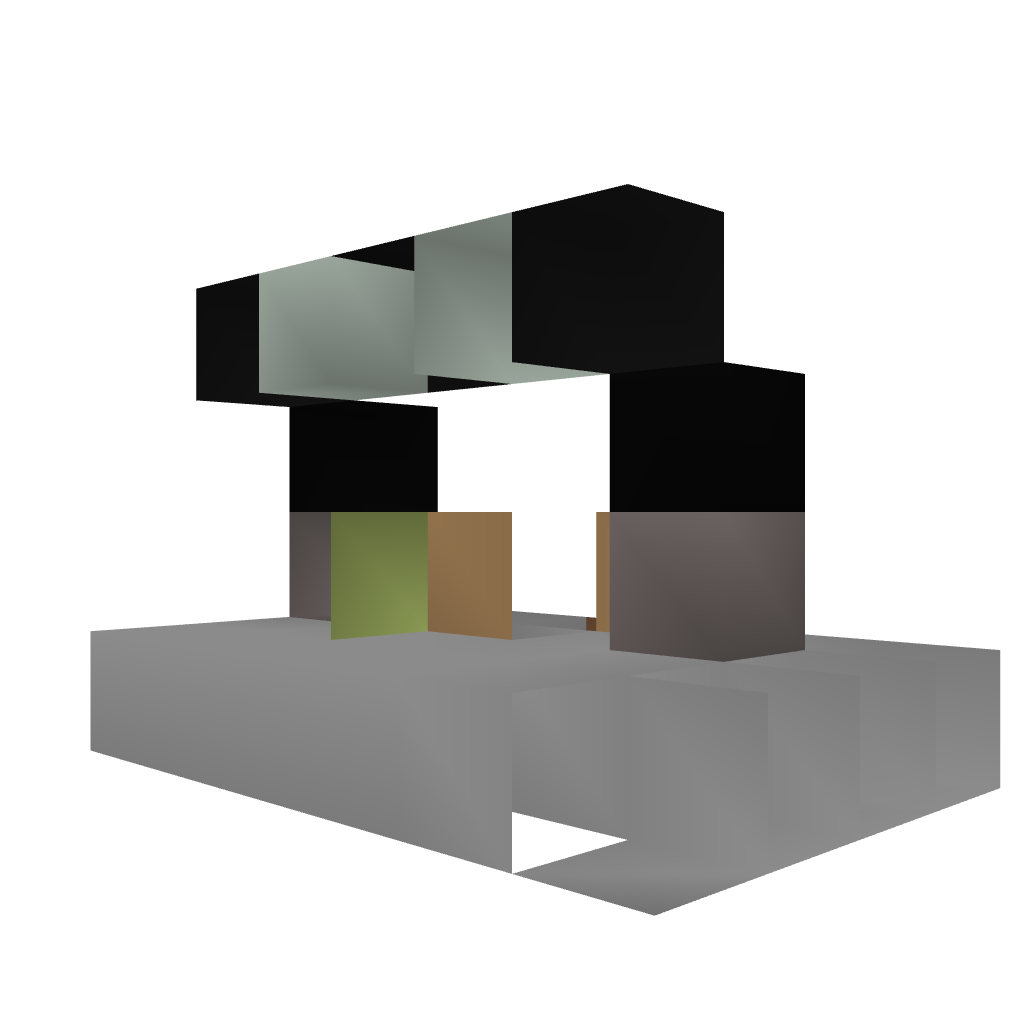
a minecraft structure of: BlockSwaper